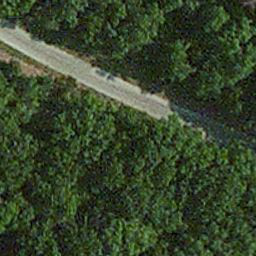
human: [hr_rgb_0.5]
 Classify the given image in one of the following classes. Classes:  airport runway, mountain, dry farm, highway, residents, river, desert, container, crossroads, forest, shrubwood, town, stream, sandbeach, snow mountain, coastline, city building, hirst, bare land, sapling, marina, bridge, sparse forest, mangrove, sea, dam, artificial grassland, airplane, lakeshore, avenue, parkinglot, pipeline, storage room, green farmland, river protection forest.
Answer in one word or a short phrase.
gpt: avenue